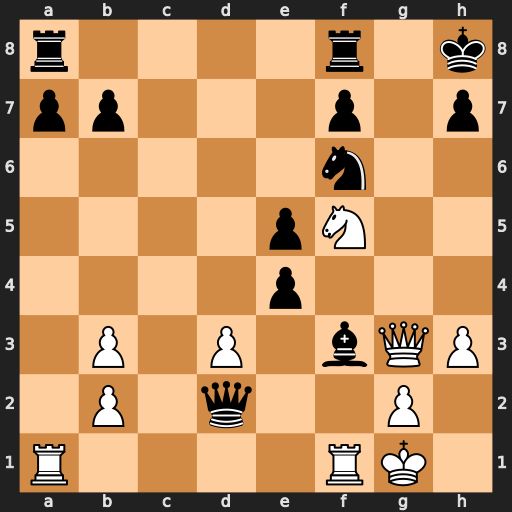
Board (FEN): r4r1k/pp3p1p/5n2/4pN2/4p3/1P1P1bQP/1P1q2P1/R4RK1
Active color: w
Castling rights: -
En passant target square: -
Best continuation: Qg7#